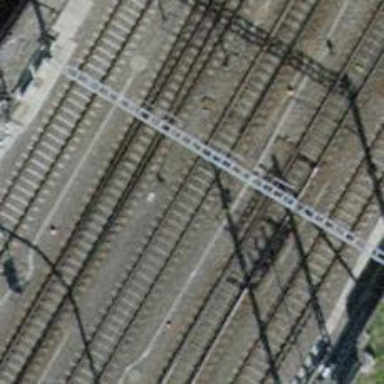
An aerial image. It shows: Single-track electrified railway with contact line.